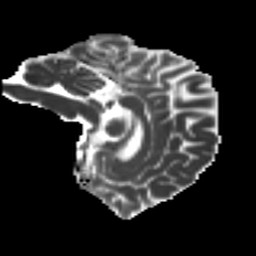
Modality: MD
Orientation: sagittal
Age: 22
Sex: male
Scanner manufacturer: ge
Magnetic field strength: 3 T
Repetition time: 7.8 s
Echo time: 0.0606 s